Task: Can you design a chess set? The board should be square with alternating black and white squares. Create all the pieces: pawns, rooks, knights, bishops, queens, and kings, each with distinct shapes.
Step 826:
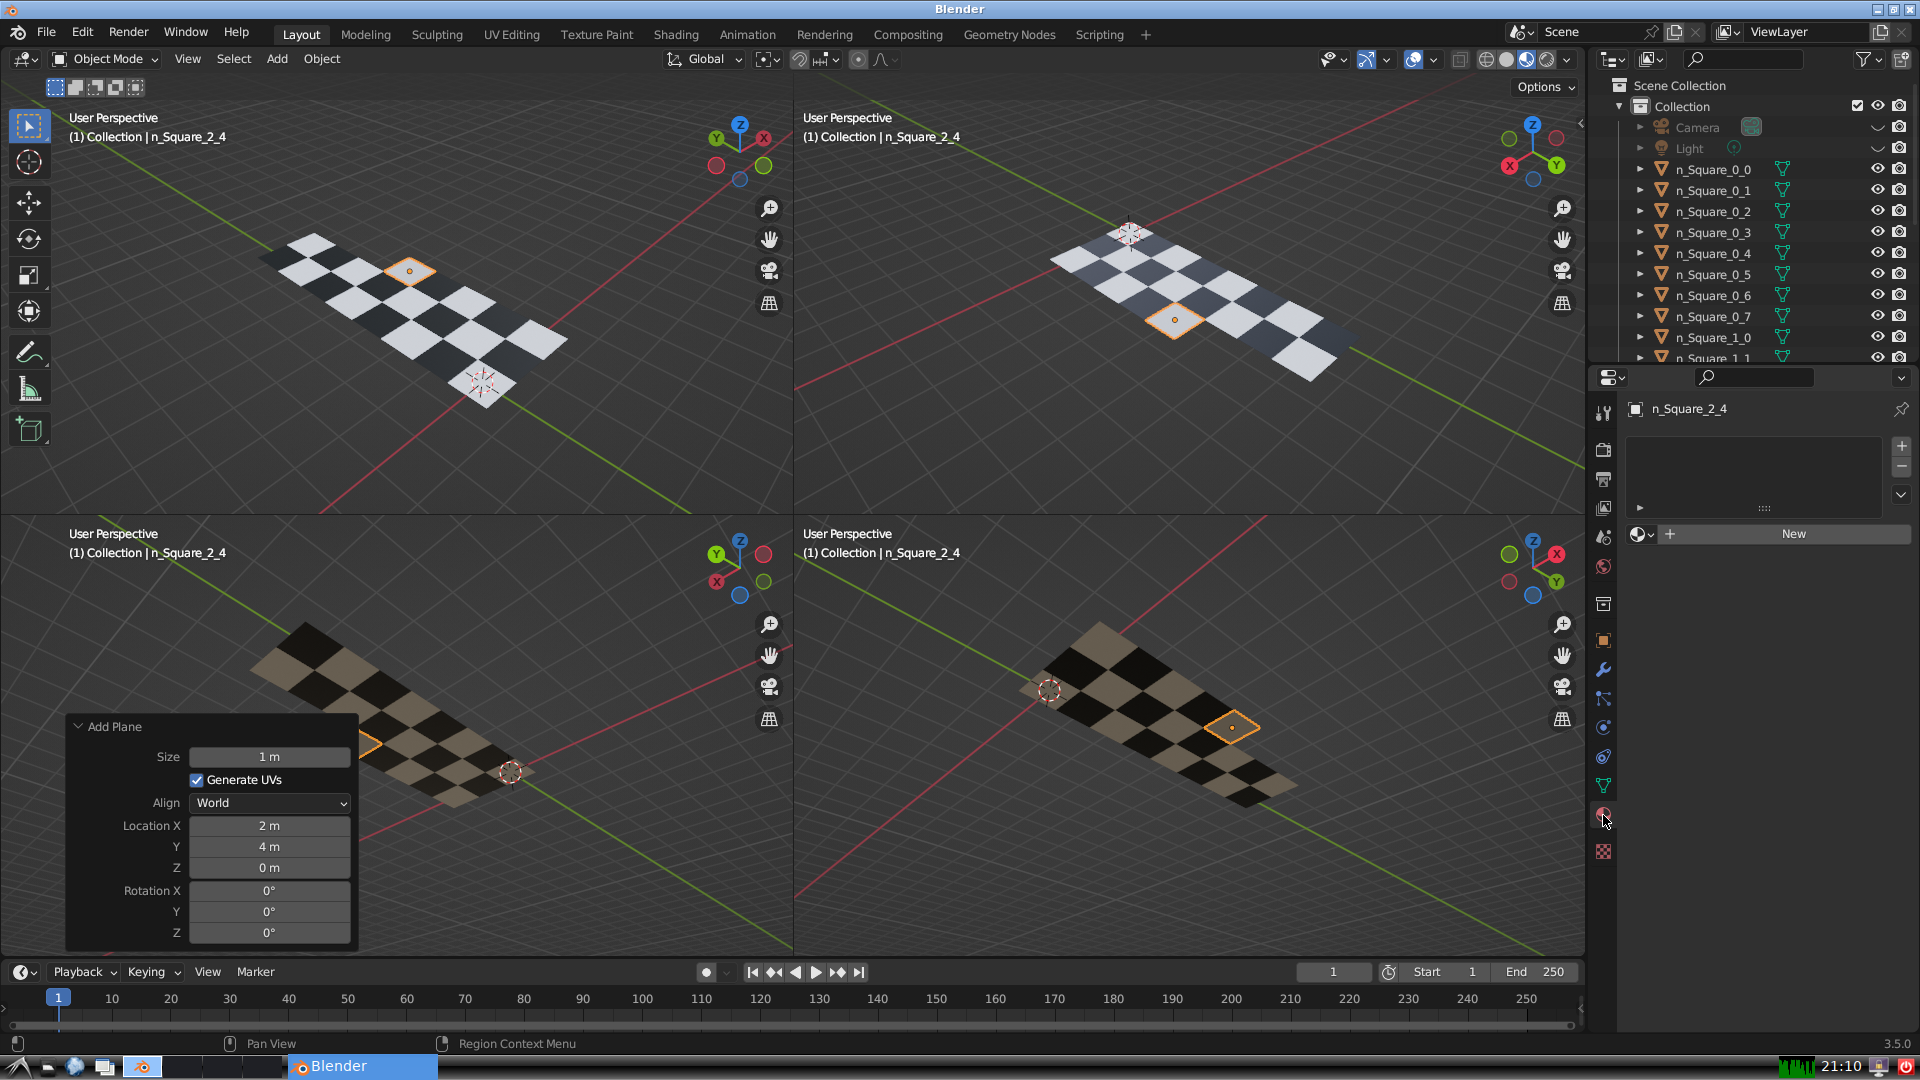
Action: {"mouse_move": [1636, 534]}